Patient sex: M
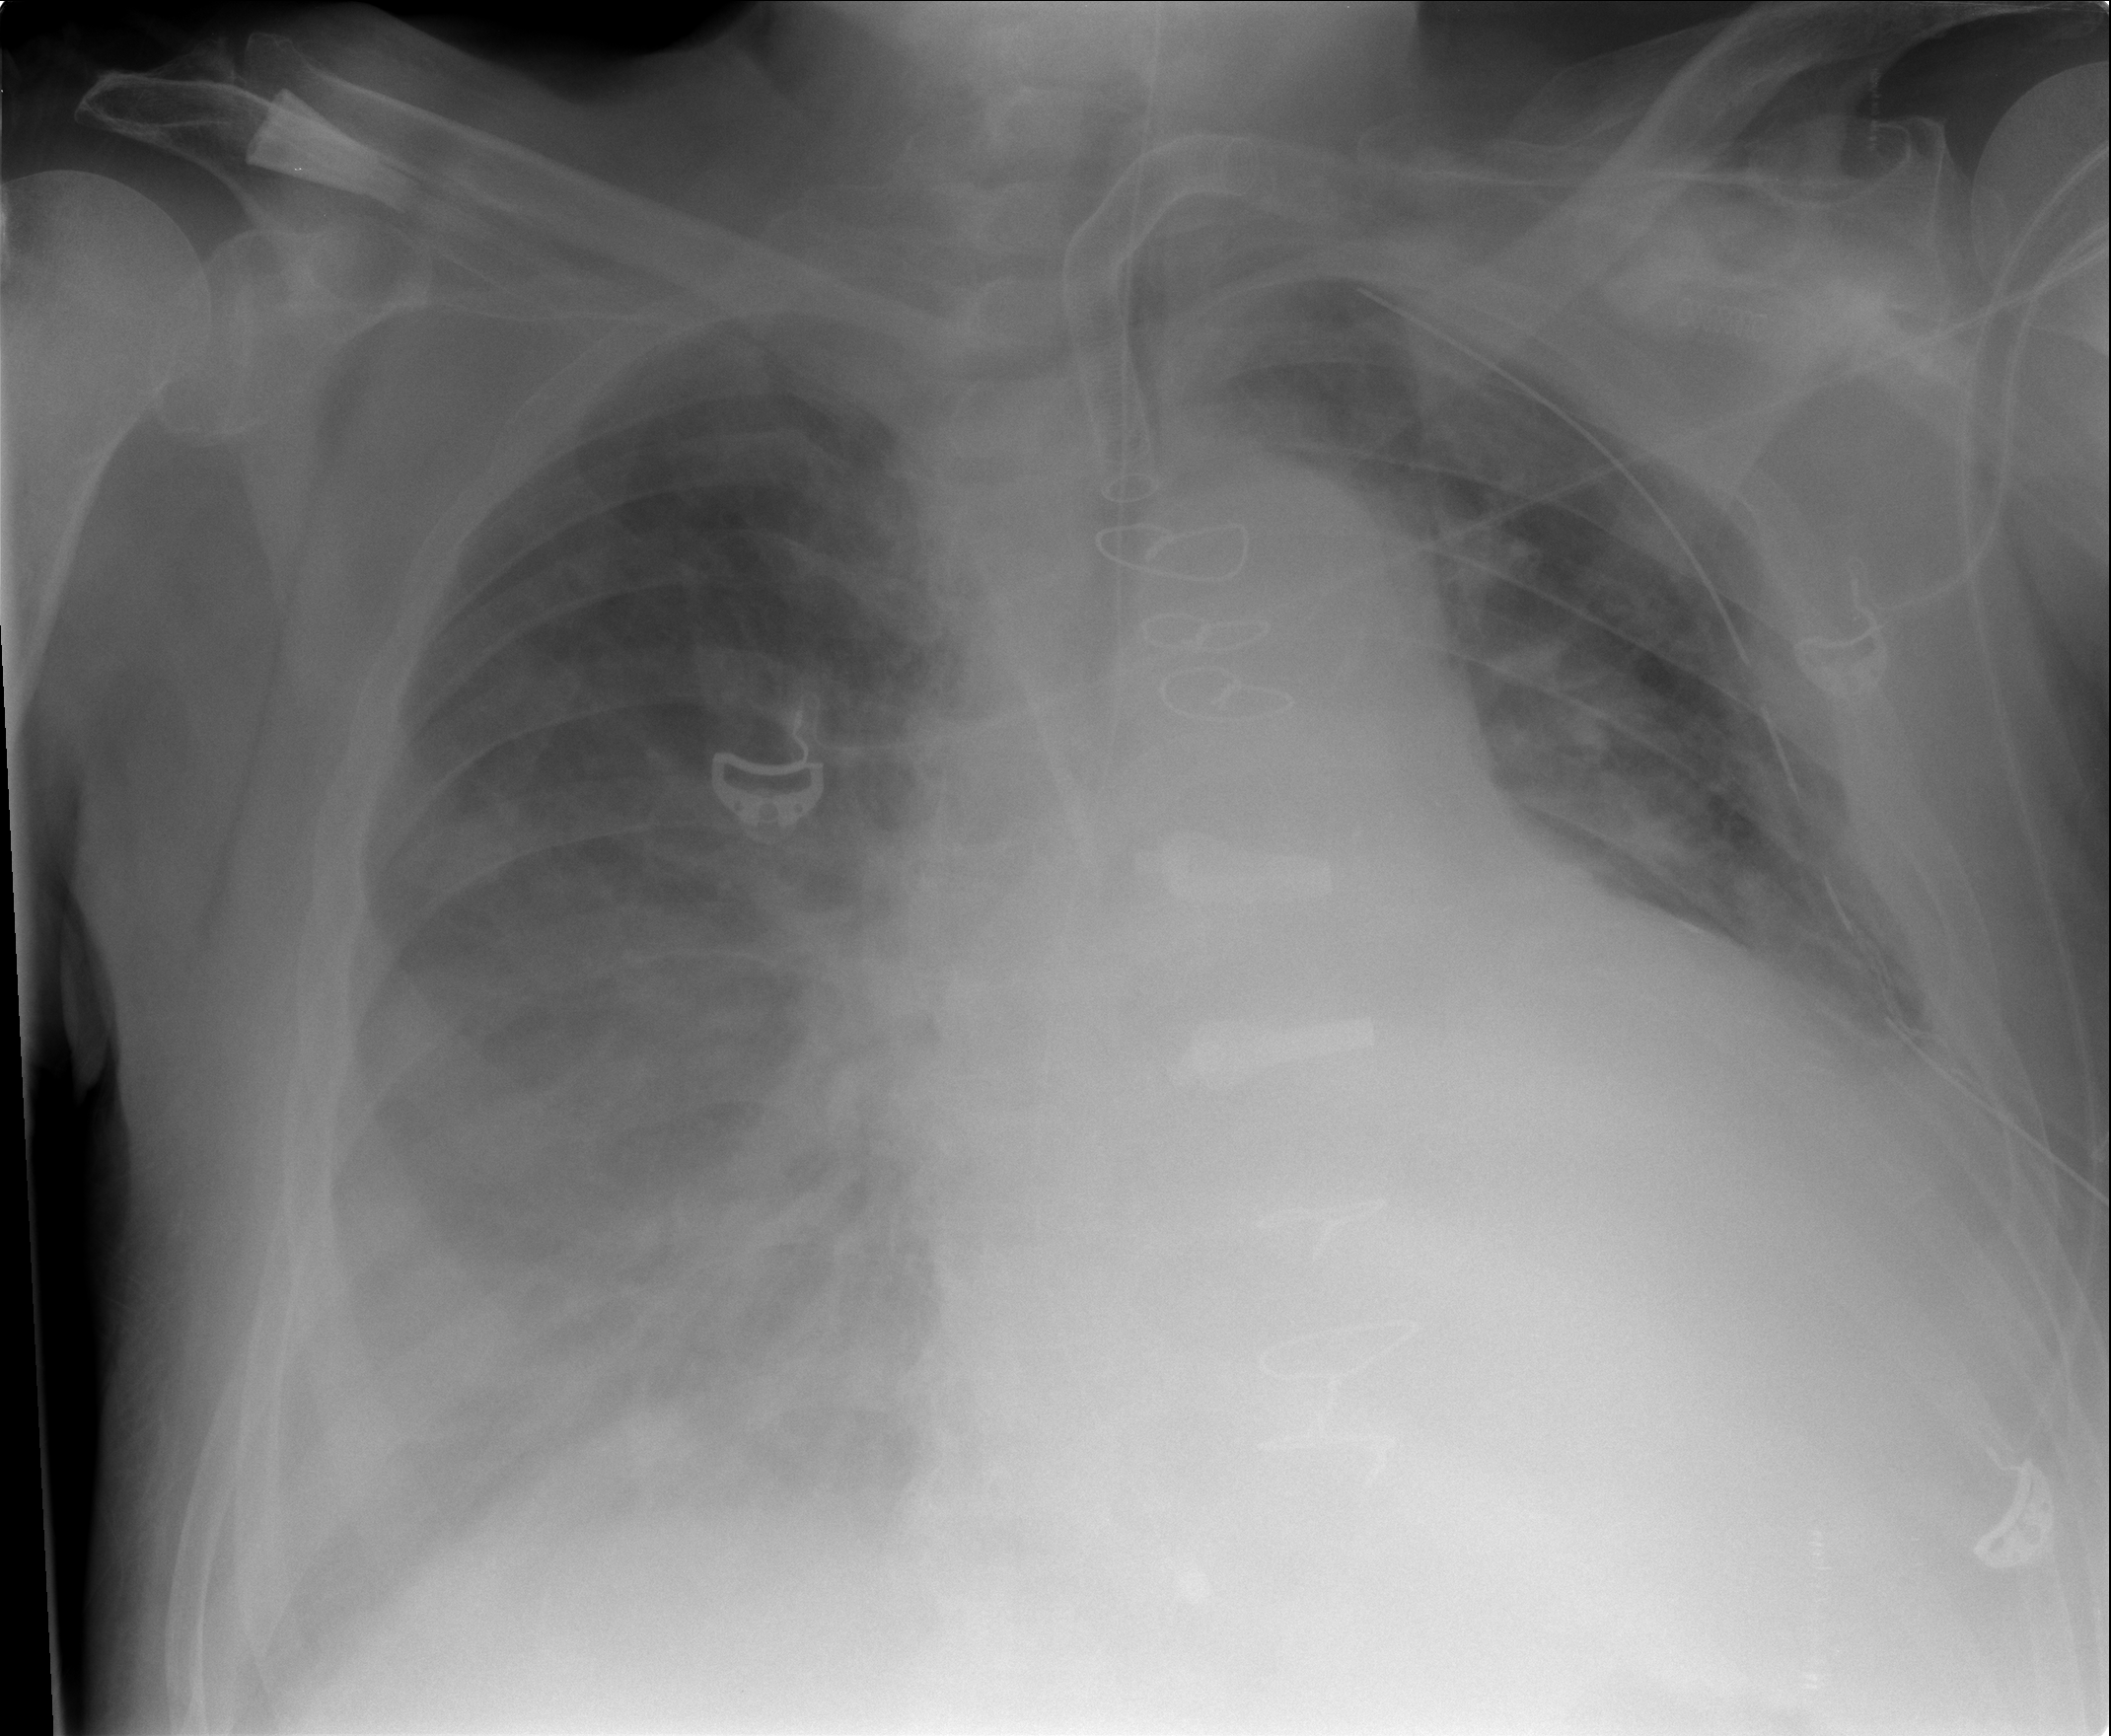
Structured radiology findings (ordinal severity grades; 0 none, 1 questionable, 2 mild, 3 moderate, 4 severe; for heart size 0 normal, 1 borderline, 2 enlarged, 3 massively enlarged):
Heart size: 3
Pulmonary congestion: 2
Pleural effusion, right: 2
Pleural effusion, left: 2
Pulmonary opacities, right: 1
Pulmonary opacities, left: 1
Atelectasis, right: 2
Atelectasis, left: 2